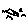
Label: bird